Field crop: maize
Growth stage: 1
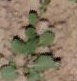
Species: convolvulus